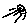
Label: moon